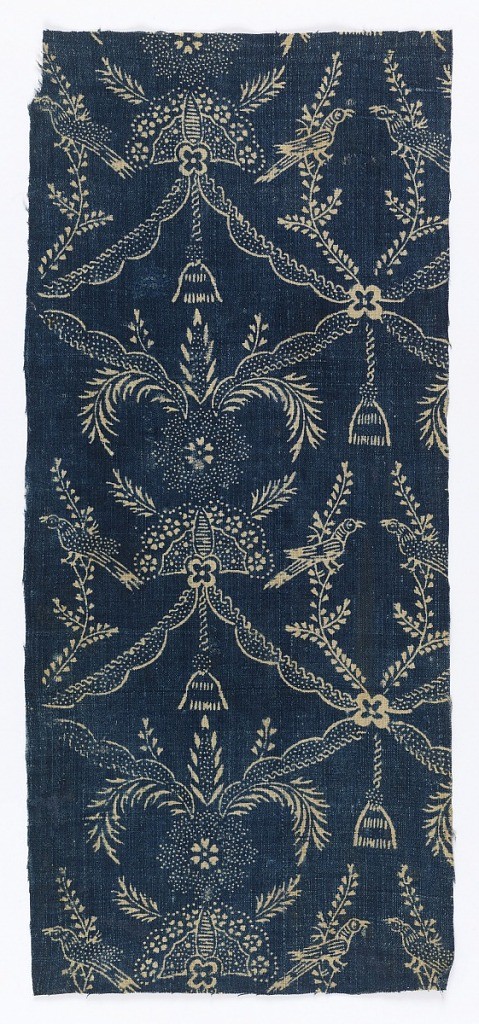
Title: Textile
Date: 18th century
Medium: linen warp, cotton weft Technique: block printed with a resist medium on plain weave foundation; immersion dyed in blue
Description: White pattern on a blue background. Vertically symmetrical pattern of swags gathered together with flowers and a tassel to form a grid enclosing two branches, each with a bird.